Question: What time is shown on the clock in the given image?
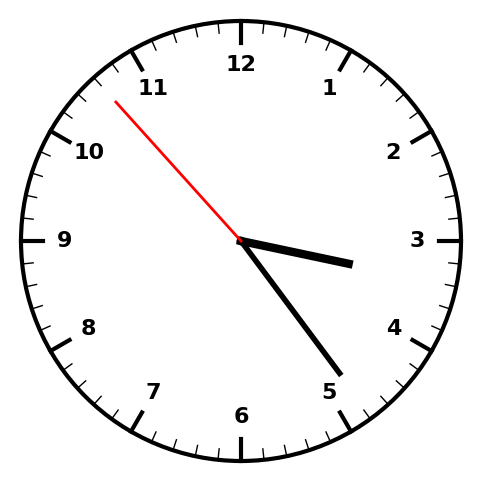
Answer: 03:23:53